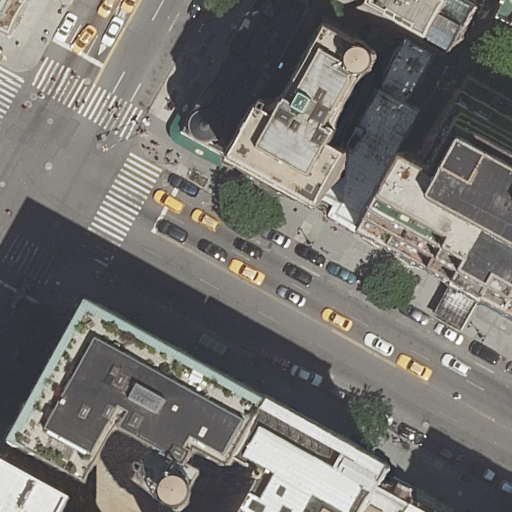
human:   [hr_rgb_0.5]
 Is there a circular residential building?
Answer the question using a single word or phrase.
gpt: no

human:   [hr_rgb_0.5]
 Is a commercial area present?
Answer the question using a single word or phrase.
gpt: no

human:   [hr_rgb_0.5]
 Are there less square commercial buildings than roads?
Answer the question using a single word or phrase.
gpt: yes

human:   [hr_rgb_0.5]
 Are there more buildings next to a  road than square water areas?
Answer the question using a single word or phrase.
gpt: yes

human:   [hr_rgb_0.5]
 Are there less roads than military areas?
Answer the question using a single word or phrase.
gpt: no

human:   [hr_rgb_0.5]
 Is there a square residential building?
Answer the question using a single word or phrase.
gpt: no

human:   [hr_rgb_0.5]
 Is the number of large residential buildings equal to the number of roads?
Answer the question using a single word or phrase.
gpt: no

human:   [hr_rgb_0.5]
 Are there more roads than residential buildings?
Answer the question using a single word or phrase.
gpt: no

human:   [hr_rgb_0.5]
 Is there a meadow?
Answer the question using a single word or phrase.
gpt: no

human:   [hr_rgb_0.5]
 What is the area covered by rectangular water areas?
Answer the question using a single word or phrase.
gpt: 0m2

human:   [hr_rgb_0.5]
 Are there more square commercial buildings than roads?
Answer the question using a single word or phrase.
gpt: no

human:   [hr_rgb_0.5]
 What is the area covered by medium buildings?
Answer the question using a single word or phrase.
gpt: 2070m2

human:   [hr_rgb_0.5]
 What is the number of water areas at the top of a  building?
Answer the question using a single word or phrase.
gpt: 0

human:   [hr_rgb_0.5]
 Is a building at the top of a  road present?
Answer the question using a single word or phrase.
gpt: yes

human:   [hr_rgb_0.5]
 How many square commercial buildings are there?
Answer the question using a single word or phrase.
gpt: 0

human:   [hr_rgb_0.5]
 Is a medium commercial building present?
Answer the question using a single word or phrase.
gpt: no

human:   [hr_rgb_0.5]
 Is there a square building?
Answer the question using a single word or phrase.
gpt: no

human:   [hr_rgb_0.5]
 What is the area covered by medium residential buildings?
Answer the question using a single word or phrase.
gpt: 2070m2

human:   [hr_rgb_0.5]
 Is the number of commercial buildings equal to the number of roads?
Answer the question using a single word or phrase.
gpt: no

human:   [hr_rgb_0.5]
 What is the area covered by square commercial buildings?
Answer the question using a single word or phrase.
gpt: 0m2

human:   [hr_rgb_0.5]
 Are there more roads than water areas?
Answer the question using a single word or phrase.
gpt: yes

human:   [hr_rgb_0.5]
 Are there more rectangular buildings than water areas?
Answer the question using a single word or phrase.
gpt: yes

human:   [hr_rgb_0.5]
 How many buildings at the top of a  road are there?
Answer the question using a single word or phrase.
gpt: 7

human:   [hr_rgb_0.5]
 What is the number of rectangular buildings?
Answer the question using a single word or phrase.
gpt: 4

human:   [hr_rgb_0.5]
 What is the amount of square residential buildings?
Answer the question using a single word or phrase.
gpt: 0

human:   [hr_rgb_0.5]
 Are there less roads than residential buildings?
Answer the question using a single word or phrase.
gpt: yes

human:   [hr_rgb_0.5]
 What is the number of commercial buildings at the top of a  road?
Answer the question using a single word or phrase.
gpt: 0

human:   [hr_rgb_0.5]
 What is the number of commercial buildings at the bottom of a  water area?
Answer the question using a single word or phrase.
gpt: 0

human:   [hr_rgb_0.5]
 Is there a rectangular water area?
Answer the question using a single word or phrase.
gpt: no

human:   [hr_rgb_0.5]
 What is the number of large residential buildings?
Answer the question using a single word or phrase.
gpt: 5

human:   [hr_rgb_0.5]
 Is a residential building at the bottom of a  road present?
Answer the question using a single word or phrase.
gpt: yes

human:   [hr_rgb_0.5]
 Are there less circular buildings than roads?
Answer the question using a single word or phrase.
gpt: yes

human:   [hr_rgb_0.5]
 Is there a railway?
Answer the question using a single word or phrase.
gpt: no

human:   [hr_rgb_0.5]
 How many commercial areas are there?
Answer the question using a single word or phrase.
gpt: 0

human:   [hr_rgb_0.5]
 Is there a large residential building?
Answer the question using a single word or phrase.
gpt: yes

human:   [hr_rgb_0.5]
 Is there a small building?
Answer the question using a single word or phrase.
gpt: yes